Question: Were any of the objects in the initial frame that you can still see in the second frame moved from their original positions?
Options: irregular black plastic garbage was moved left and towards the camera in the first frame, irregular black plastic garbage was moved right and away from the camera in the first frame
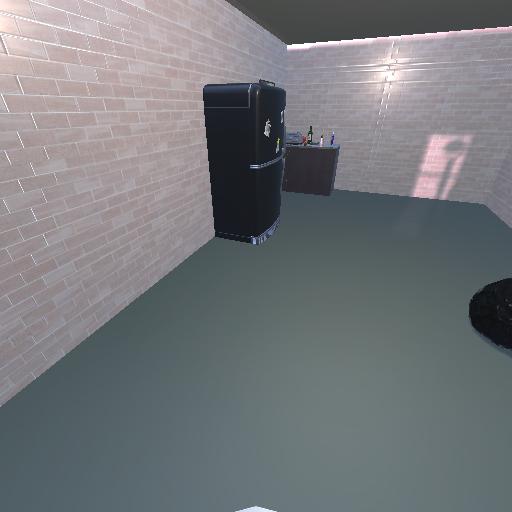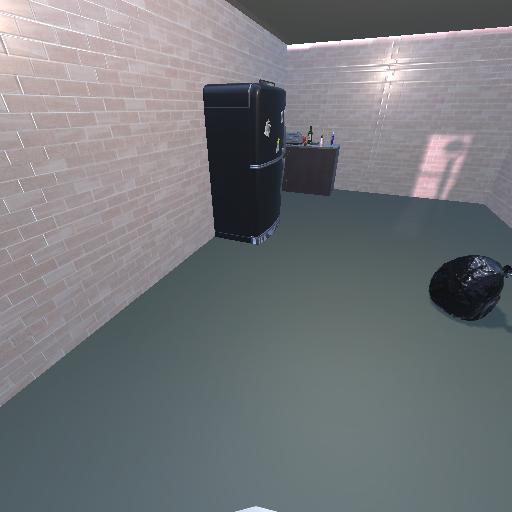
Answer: irregular black plastic garbage was moved left and towards the camera in the first frame